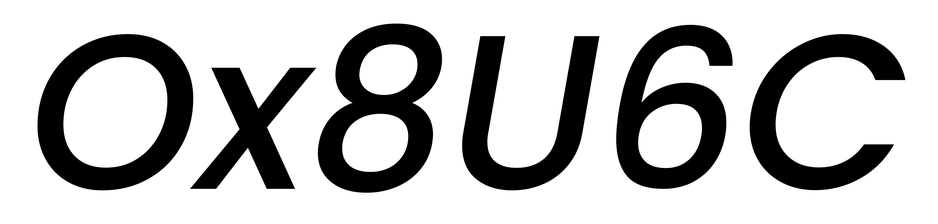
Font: Poppins-MediumItalic